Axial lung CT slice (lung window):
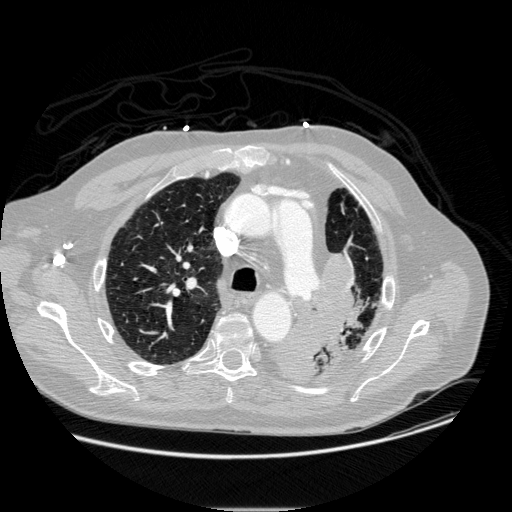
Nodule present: no